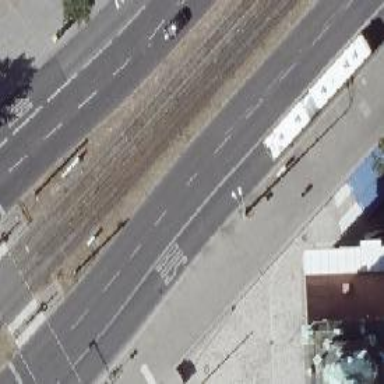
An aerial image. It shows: Asphalt road with primary highway designation. There is cycleway sharing the busway on the right side.